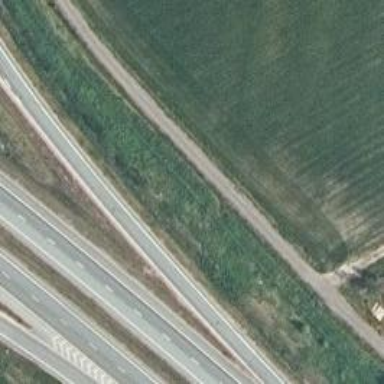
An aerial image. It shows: Tertiary motorway link with asphalt surface.